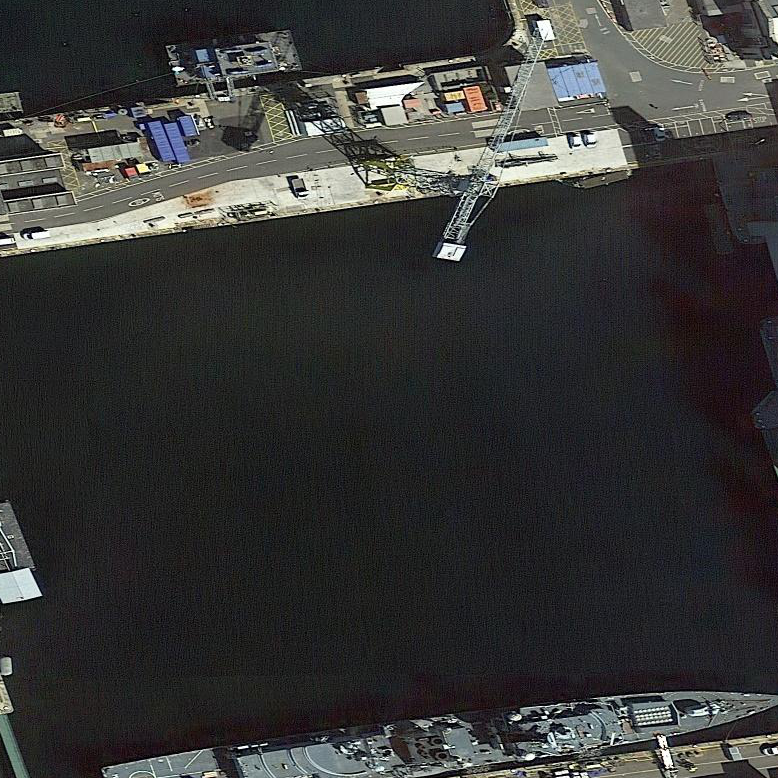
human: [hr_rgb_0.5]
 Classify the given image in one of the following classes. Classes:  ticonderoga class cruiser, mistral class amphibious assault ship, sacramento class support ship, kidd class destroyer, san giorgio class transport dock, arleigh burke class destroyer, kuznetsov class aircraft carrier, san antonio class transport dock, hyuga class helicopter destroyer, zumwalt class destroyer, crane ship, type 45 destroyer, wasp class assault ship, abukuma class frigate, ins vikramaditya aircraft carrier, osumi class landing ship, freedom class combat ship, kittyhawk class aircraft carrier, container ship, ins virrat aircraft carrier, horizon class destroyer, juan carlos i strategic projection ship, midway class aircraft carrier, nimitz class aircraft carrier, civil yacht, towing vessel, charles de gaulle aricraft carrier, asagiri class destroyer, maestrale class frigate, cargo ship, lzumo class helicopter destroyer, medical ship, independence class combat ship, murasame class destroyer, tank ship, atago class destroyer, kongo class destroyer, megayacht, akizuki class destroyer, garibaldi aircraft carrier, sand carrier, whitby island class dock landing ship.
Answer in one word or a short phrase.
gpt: Type 45 destroyer